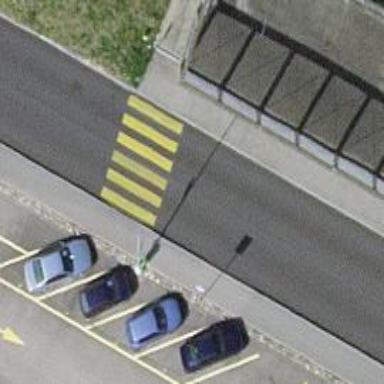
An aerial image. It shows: Uncontrolled zebra crossing on the road.